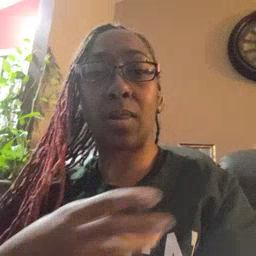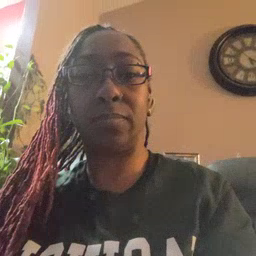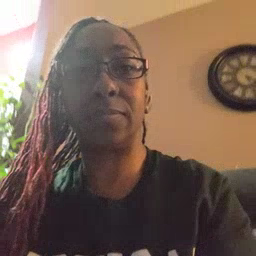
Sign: will